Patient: sex M, age 46
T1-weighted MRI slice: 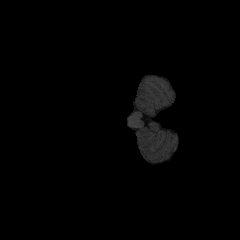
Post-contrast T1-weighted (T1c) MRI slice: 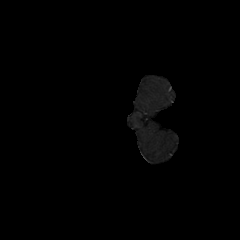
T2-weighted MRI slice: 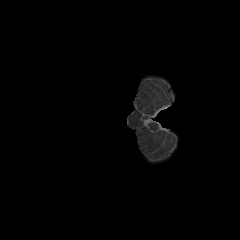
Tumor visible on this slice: no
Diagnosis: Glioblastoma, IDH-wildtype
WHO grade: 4